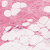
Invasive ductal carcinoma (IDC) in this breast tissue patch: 0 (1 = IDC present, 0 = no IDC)